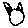
Label: cat